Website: apple
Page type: account-selection
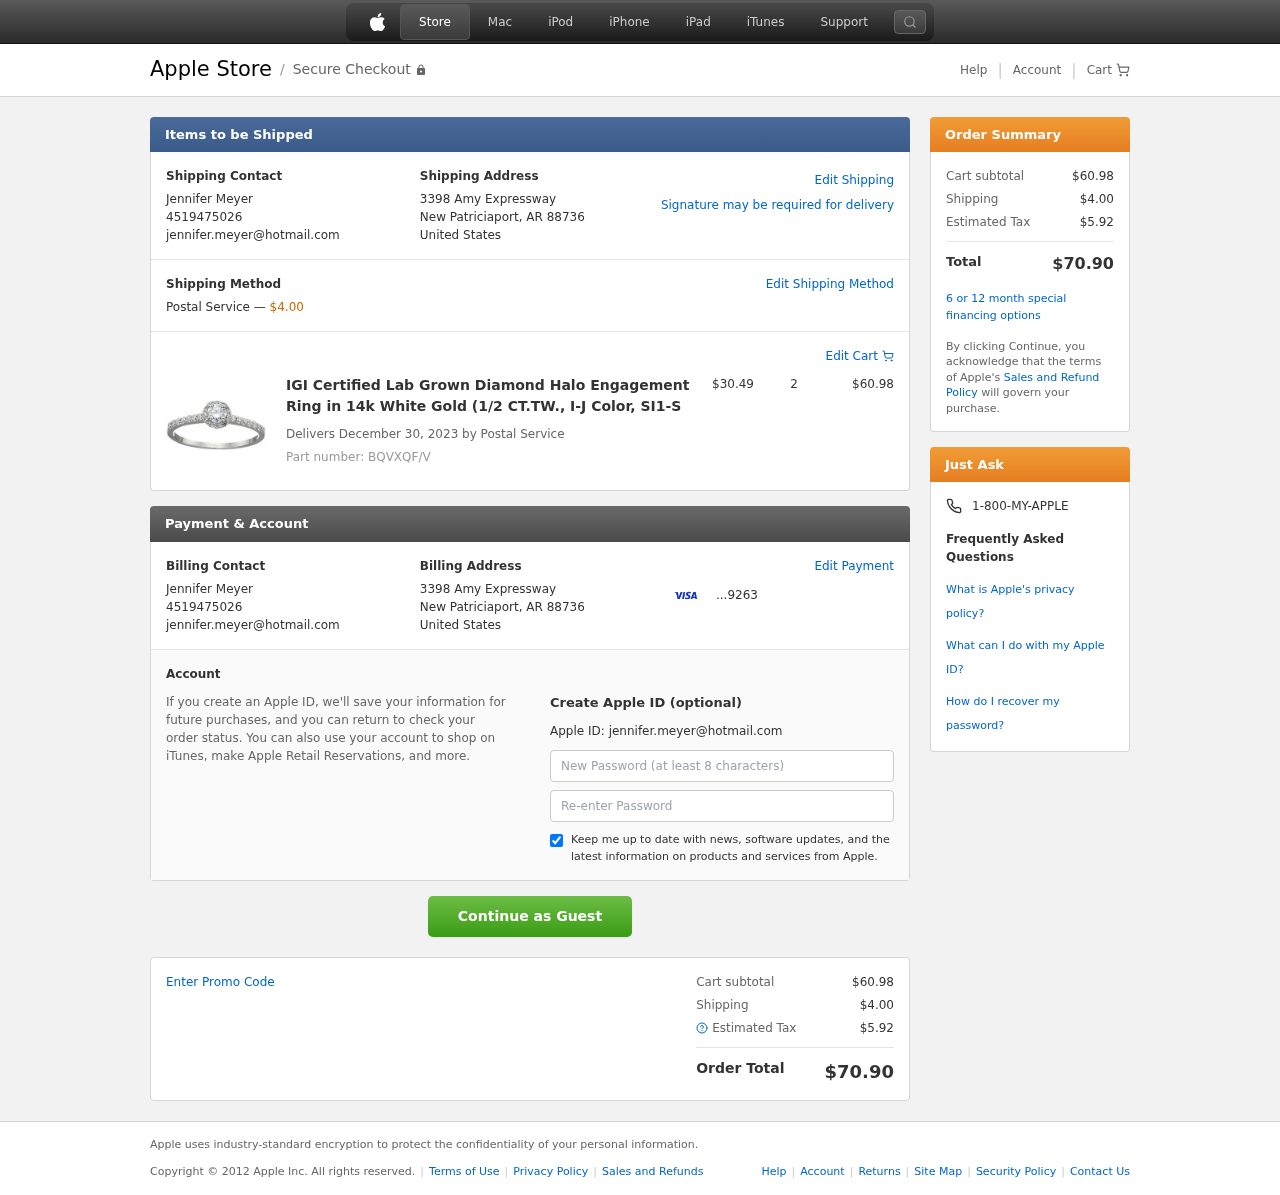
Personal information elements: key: PII_CARD_LAST4
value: ...9263
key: PII_CITY_STATE_ZIP
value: New Patriciaport, AR 88736
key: PII_COUNTRY
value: United States
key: PII_EMAIL
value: jennifer.meyer@hotmail.com
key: PII_FULLNAME
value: Jennifer Meyer
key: PII_PHONE
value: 4519475026
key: PII_STREET
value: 3398 Amy Expressway
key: PII_FIRSTNAME
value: Jennifer
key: PII_LASTNAME
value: Meyer
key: PII_FULLNAME2
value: Jennifer Meyer
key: PII_FULLNAME3
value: Jennifer Meyer
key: PII_FIRSTNAME2
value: Jennifer
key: PII_FIRSTNAME3
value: Jennifer
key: PII_LASTNAME2
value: Meyer
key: PII_LASTNAME3
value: Meyer
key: PII_FIRSTNAME_DERIVED
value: Jennifer
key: PII_LASTNAME_DERIVED
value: Meyer
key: PII_FULLNAME_DERIVED
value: Jennifer Meyer
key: PII_NAME_FULL_DERIVED
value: Jennifer Meyer
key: PII_PHONE_LINE
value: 5026
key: PII_PHONE_SUFFIX
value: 5026
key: PII_PHONE2
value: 4519475026
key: PII_PHONE3
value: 4519475026
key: PII_PHONE_NUMERIC
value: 4519475026
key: PII_PHONE_LINE_NUMERIC
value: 5026
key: PII_PHONE_SUFFIX_NUMERIC
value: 5026
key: PII_PHONE2_NUMERIC
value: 4519475026
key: PII_PHONE3_NUMERIC
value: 4519475026
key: PII_PHONE_DIGITS
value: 4519475026
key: PII_PHONE_LAST4
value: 5026
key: PII_EMAIL2
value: jennifer.meyer@hotmail.com
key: PII_EMAIL3
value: jennifer.meyer@hotmail.com
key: PII_STREET2
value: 3398 Amy Expressway
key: PII_CITY_STATE_ZIP2
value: New Patriciaport, AR 88736
Product elements: key: PRODUCT1_NAME
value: IGI Certified Lab Grown Diamond Halo Engagement Ring in 14k White Gold (1/2 CT.TW., I-J Color, SI1-S
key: PRODUCT1_PRICE
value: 30.49
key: PRODUCT1_QUANTITY
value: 2
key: PRODUCT_PART_NUMBER
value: Part number: BQVXQF/V
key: PRODUCT_TOTAL
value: $60.98
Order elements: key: ORDER_SHIPPING_COST
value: $4.00
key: ORDER_DELIVERY_DATE
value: Delivers December 30, 2023 by Postal Service
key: ORDER_SUBTOTAL
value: $60.98
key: ORDER_TAX
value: $5.92
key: ORDER_TOTAL
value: $70.90